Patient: sex M, age 52
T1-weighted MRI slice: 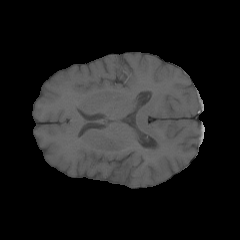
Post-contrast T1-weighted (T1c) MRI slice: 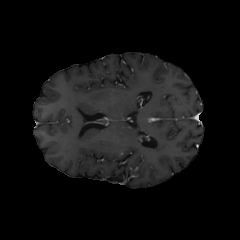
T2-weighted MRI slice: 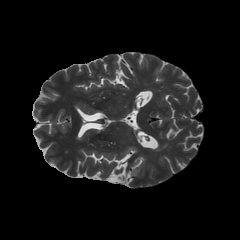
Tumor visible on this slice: yes
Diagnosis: Astrocytoma, IDH-mutant
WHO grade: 3